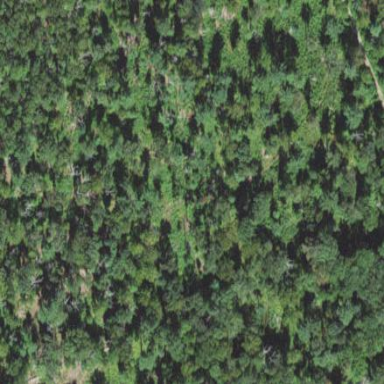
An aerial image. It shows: Mixed leaf woodland.